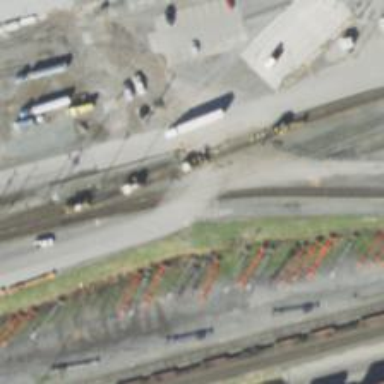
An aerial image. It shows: Railway level crossing.